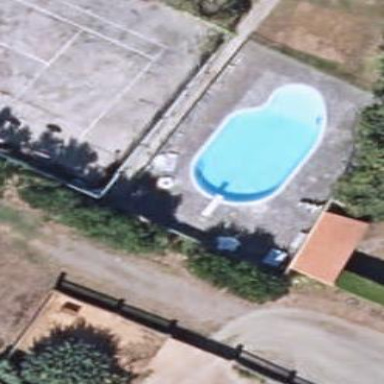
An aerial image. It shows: Swimming pool located in leisure land.